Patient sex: F
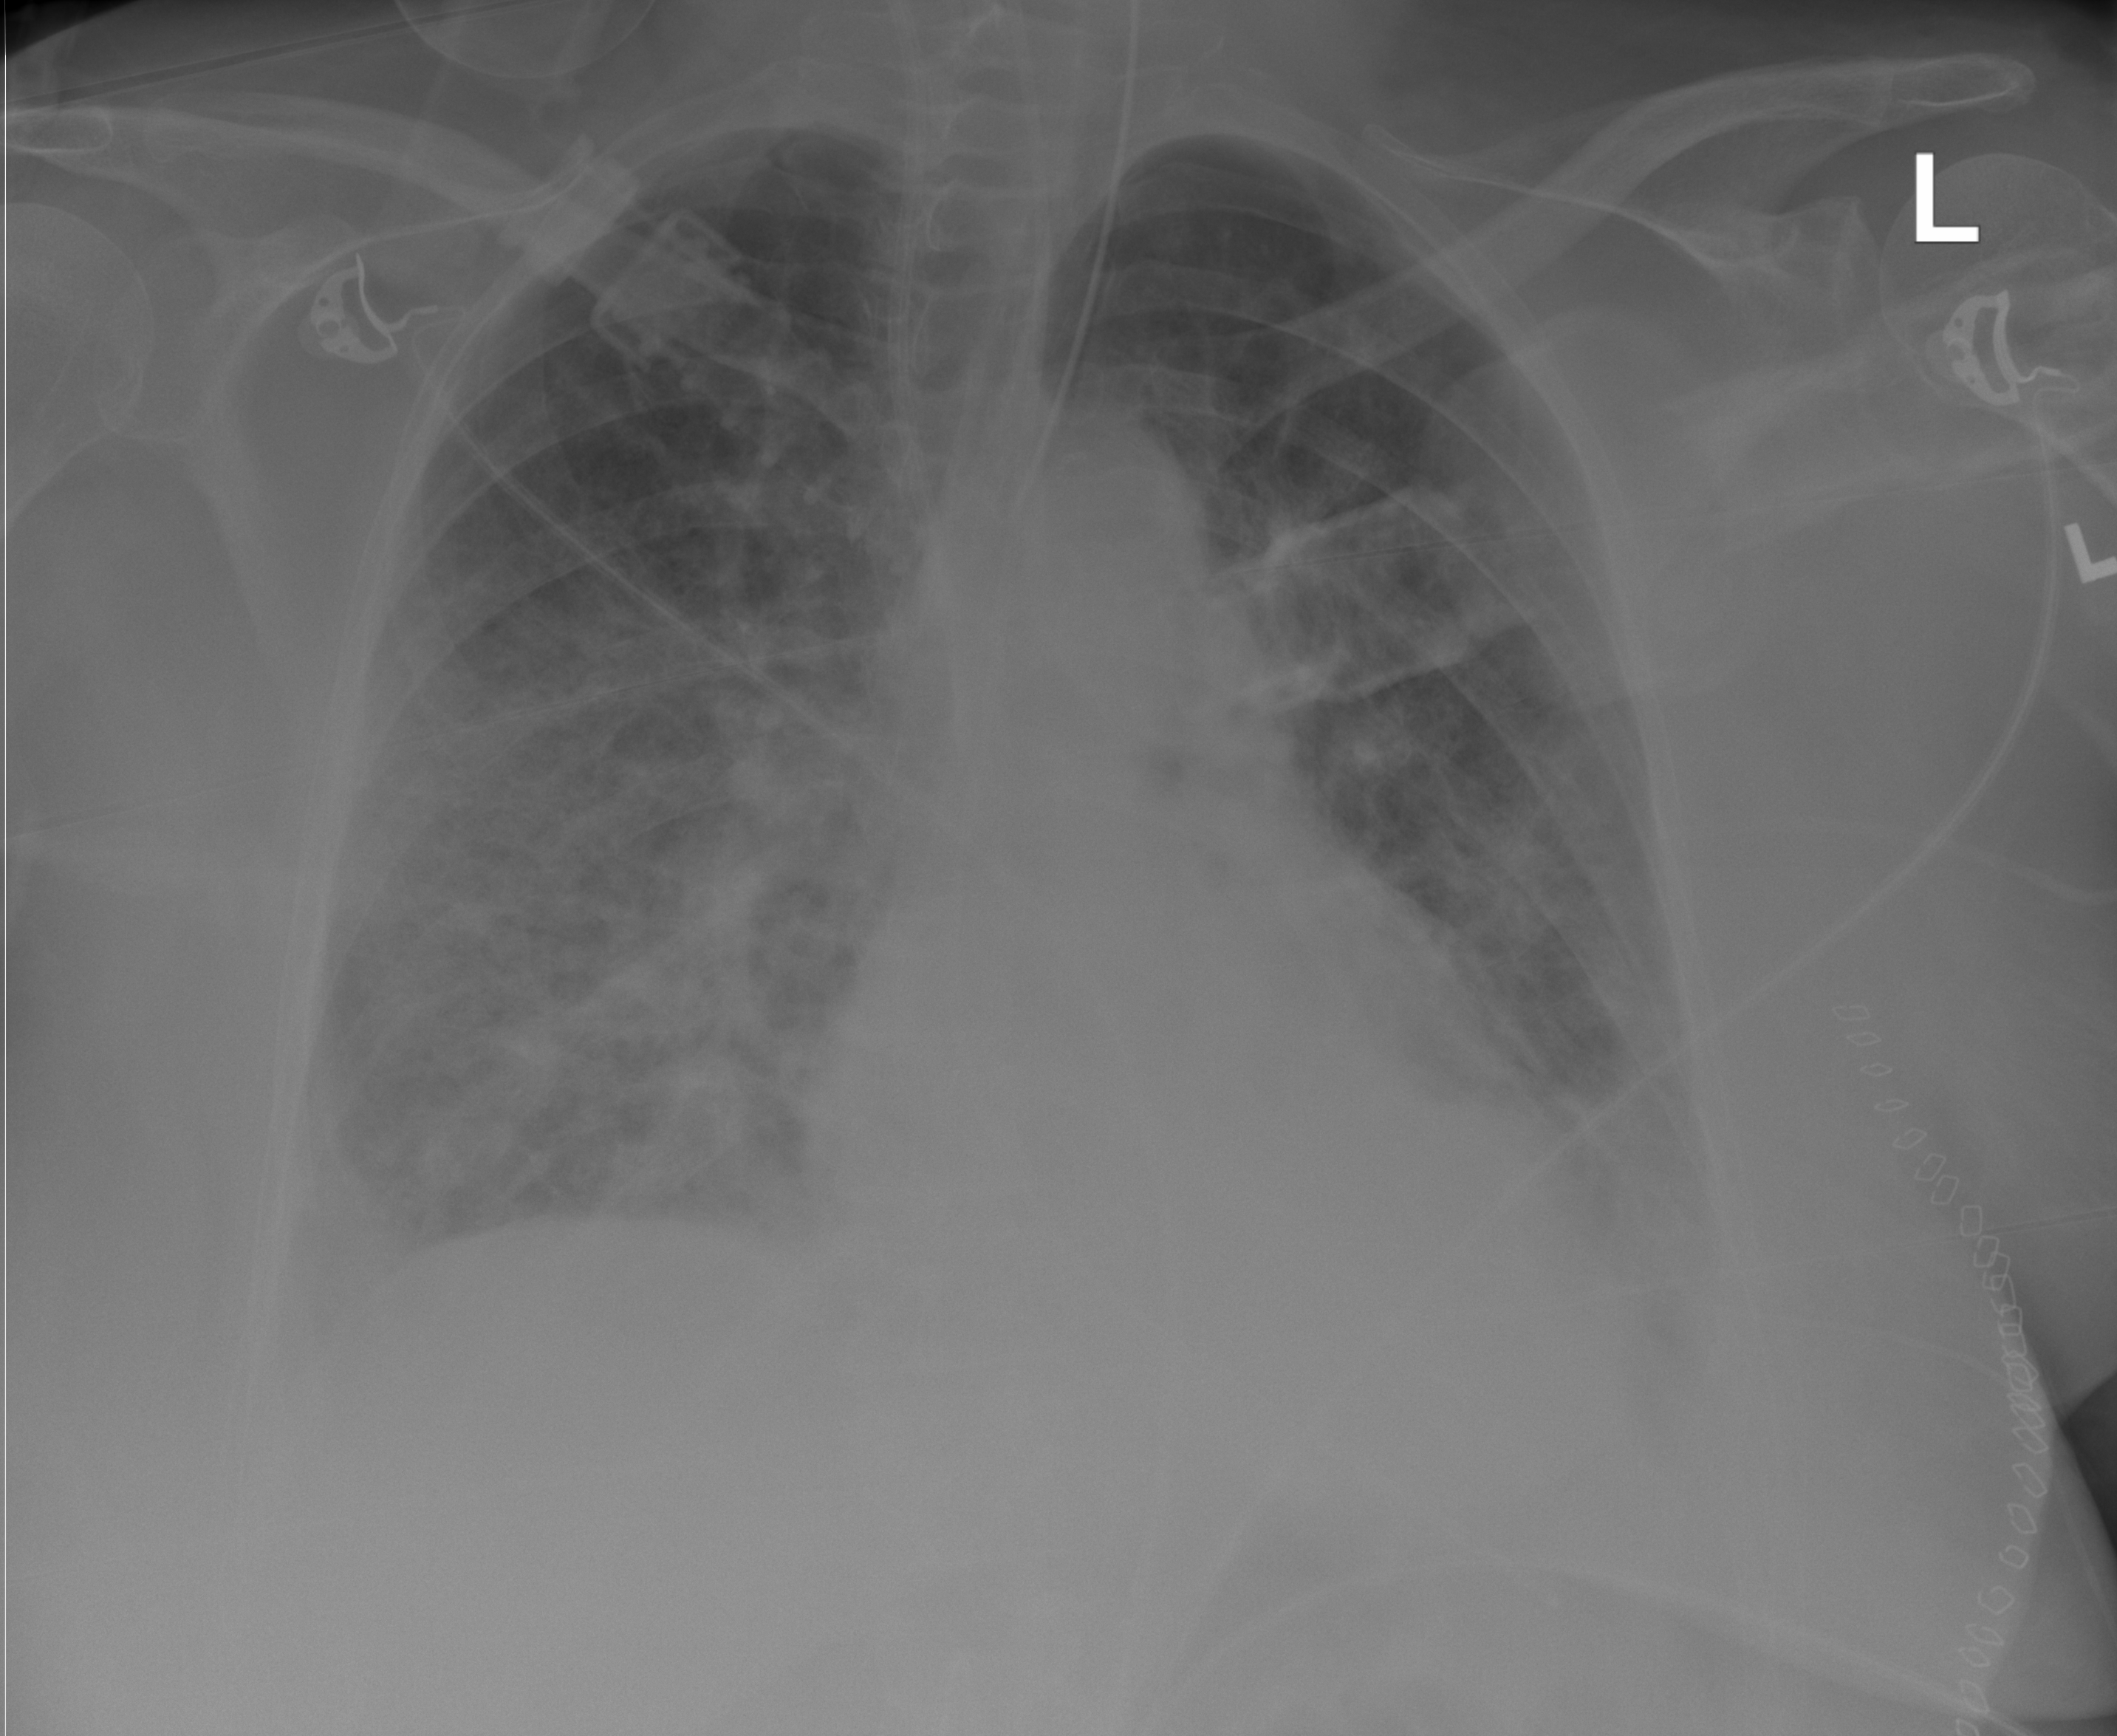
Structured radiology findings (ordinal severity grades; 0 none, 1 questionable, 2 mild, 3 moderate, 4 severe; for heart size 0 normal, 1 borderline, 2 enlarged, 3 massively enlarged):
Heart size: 1
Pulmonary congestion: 2
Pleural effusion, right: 1
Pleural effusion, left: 2
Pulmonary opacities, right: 2
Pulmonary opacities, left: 2
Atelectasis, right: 2
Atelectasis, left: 2